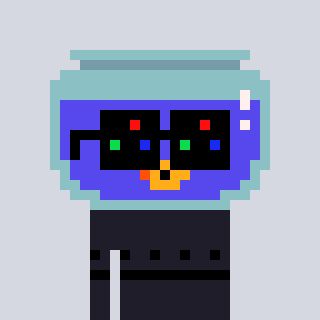
a pixel art character with square black sunglasses, a goldfish-shaped head and a grayscale-colored body on a cool background